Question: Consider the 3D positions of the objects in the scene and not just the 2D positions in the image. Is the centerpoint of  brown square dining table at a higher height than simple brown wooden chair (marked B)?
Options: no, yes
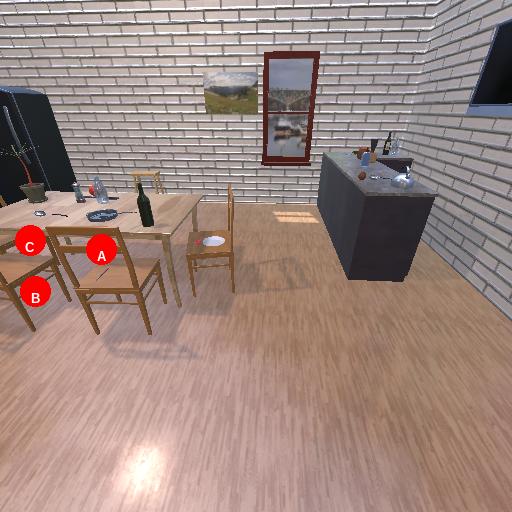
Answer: no